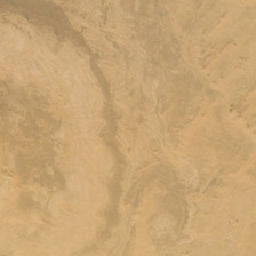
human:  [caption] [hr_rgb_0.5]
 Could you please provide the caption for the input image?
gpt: a dark curved stipe is separating this bleak yellow desert .

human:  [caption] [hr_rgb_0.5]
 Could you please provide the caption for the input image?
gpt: there are some light colored arc shaped land in this khaki desert .

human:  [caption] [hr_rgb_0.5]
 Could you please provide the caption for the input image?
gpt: the yellow desert looks like dry river bank .

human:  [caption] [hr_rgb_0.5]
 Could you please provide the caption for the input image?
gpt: The desert has a circular black pattern.

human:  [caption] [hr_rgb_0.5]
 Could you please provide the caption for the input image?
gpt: There is a round black pattern on the desert.